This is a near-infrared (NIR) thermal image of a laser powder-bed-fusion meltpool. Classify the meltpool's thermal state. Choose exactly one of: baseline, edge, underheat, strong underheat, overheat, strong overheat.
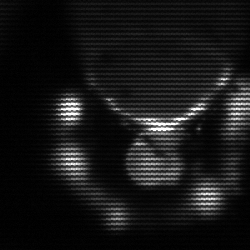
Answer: baseline